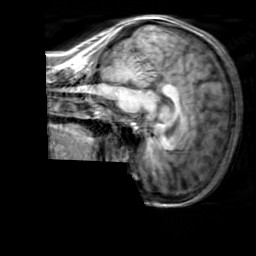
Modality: T1w
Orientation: sagittal
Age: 34
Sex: female
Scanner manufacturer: siemens
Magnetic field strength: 3 T
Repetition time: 2.3 s
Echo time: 0.00303 s